Interaction volume radius: 10 \u00c5
Interaction volume height: 15 \u00c5
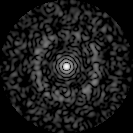
Disorder parameter: 0.8371